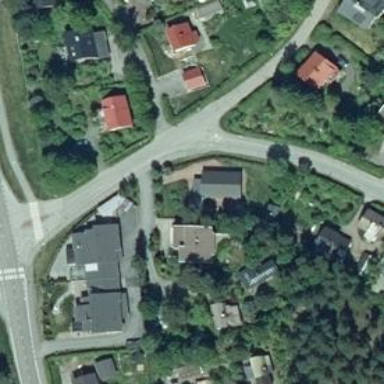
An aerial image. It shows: Marked crossing on asphalt cycleway.